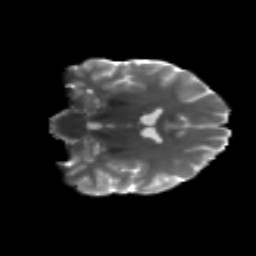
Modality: T2w
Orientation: coronal
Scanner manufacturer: siemens
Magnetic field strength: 3 T
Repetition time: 4.16 s
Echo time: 0.0806 s